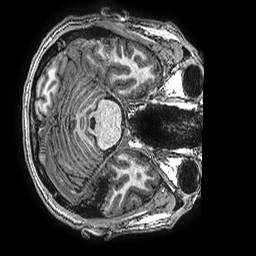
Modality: T1w
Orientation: axial
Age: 25
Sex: male
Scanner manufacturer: ge
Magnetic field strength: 3 T
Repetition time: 0.00766 s
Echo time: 0.003476 s